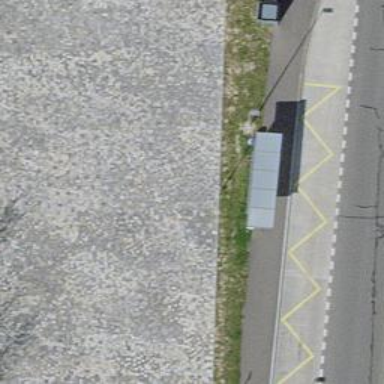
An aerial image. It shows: Bus stop with platform for public transport.